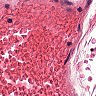
Metastatic tissue present: no